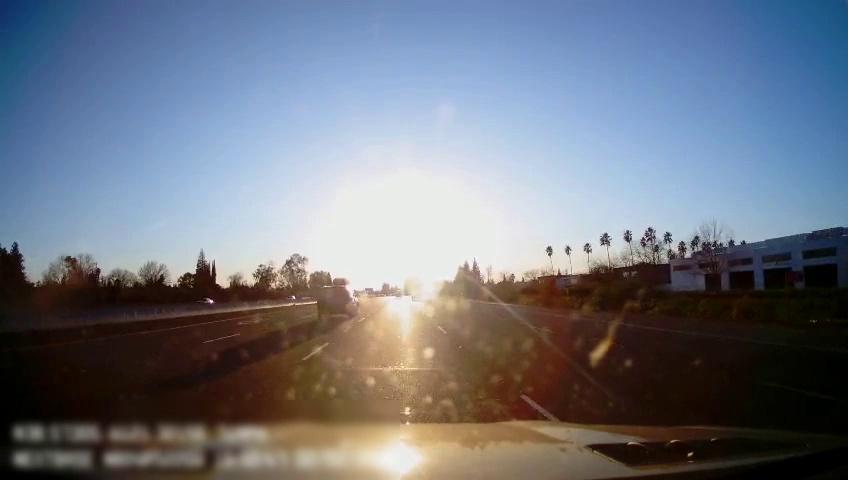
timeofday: Day
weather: Sunny
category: Drivable Space
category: Vehicles | Car
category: Vehicles | Car
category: Vehicles | Car
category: Vehicles | SUV
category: Lanes | Alternate Lane
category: Lanes | Alternate Lane
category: Lanes | Current Lane
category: Lanes | Current Lane
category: Lanes | Alternate Lane
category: Lanes | Alternate Lane